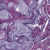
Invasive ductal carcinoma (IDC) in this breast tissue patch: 1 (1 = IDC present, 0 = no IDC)